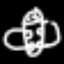
Label: airplane